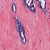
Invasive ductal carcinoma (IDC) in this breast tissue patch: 0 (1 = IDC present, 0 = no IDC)